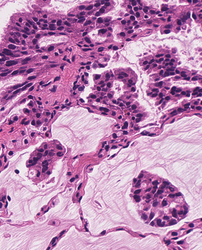
Tumor epithelial tissue: yes
Tumor-associated stroma tissue: yes
Normal tissue: no